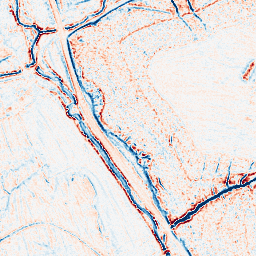
Category: edge_preserving
Decomposition family: anisotropic_diffusion
Decomposition parameters: iterations: 5
kappa: 10
gamma: 0.2
Upsampling method: cubic_mitchell
Upsampling parameters: scale: 2
Upsampling scale: 2